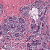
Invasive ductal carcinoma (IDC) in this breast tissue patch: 1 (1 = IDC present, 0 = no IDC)